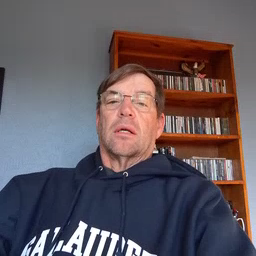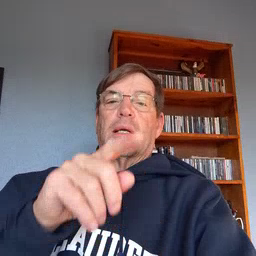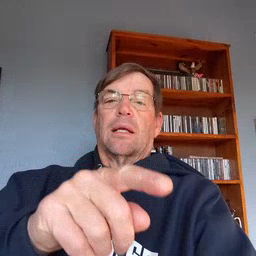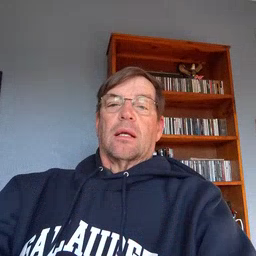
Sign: hesheit